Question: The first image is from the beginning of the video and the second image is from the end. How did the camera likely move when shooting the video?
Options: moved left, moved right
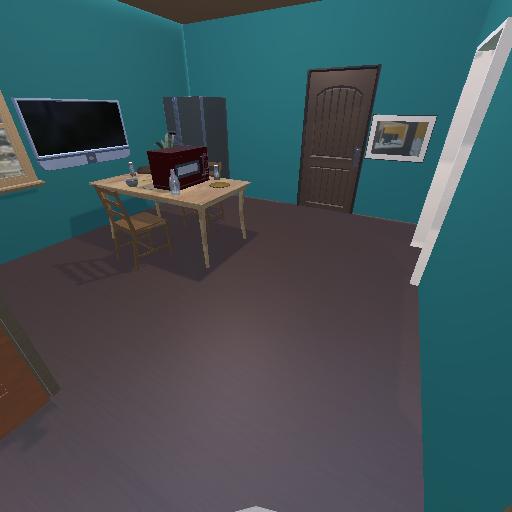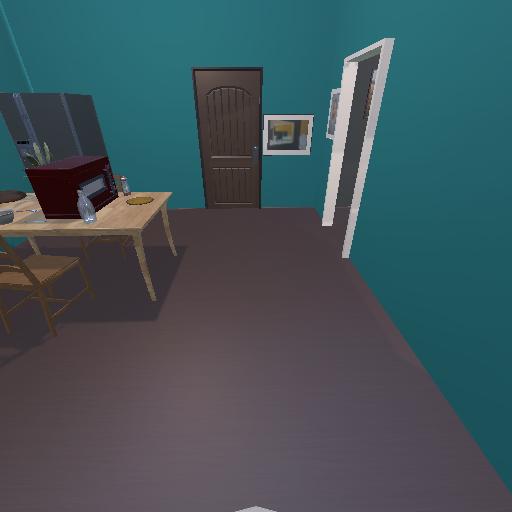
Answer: moved left